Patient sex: M
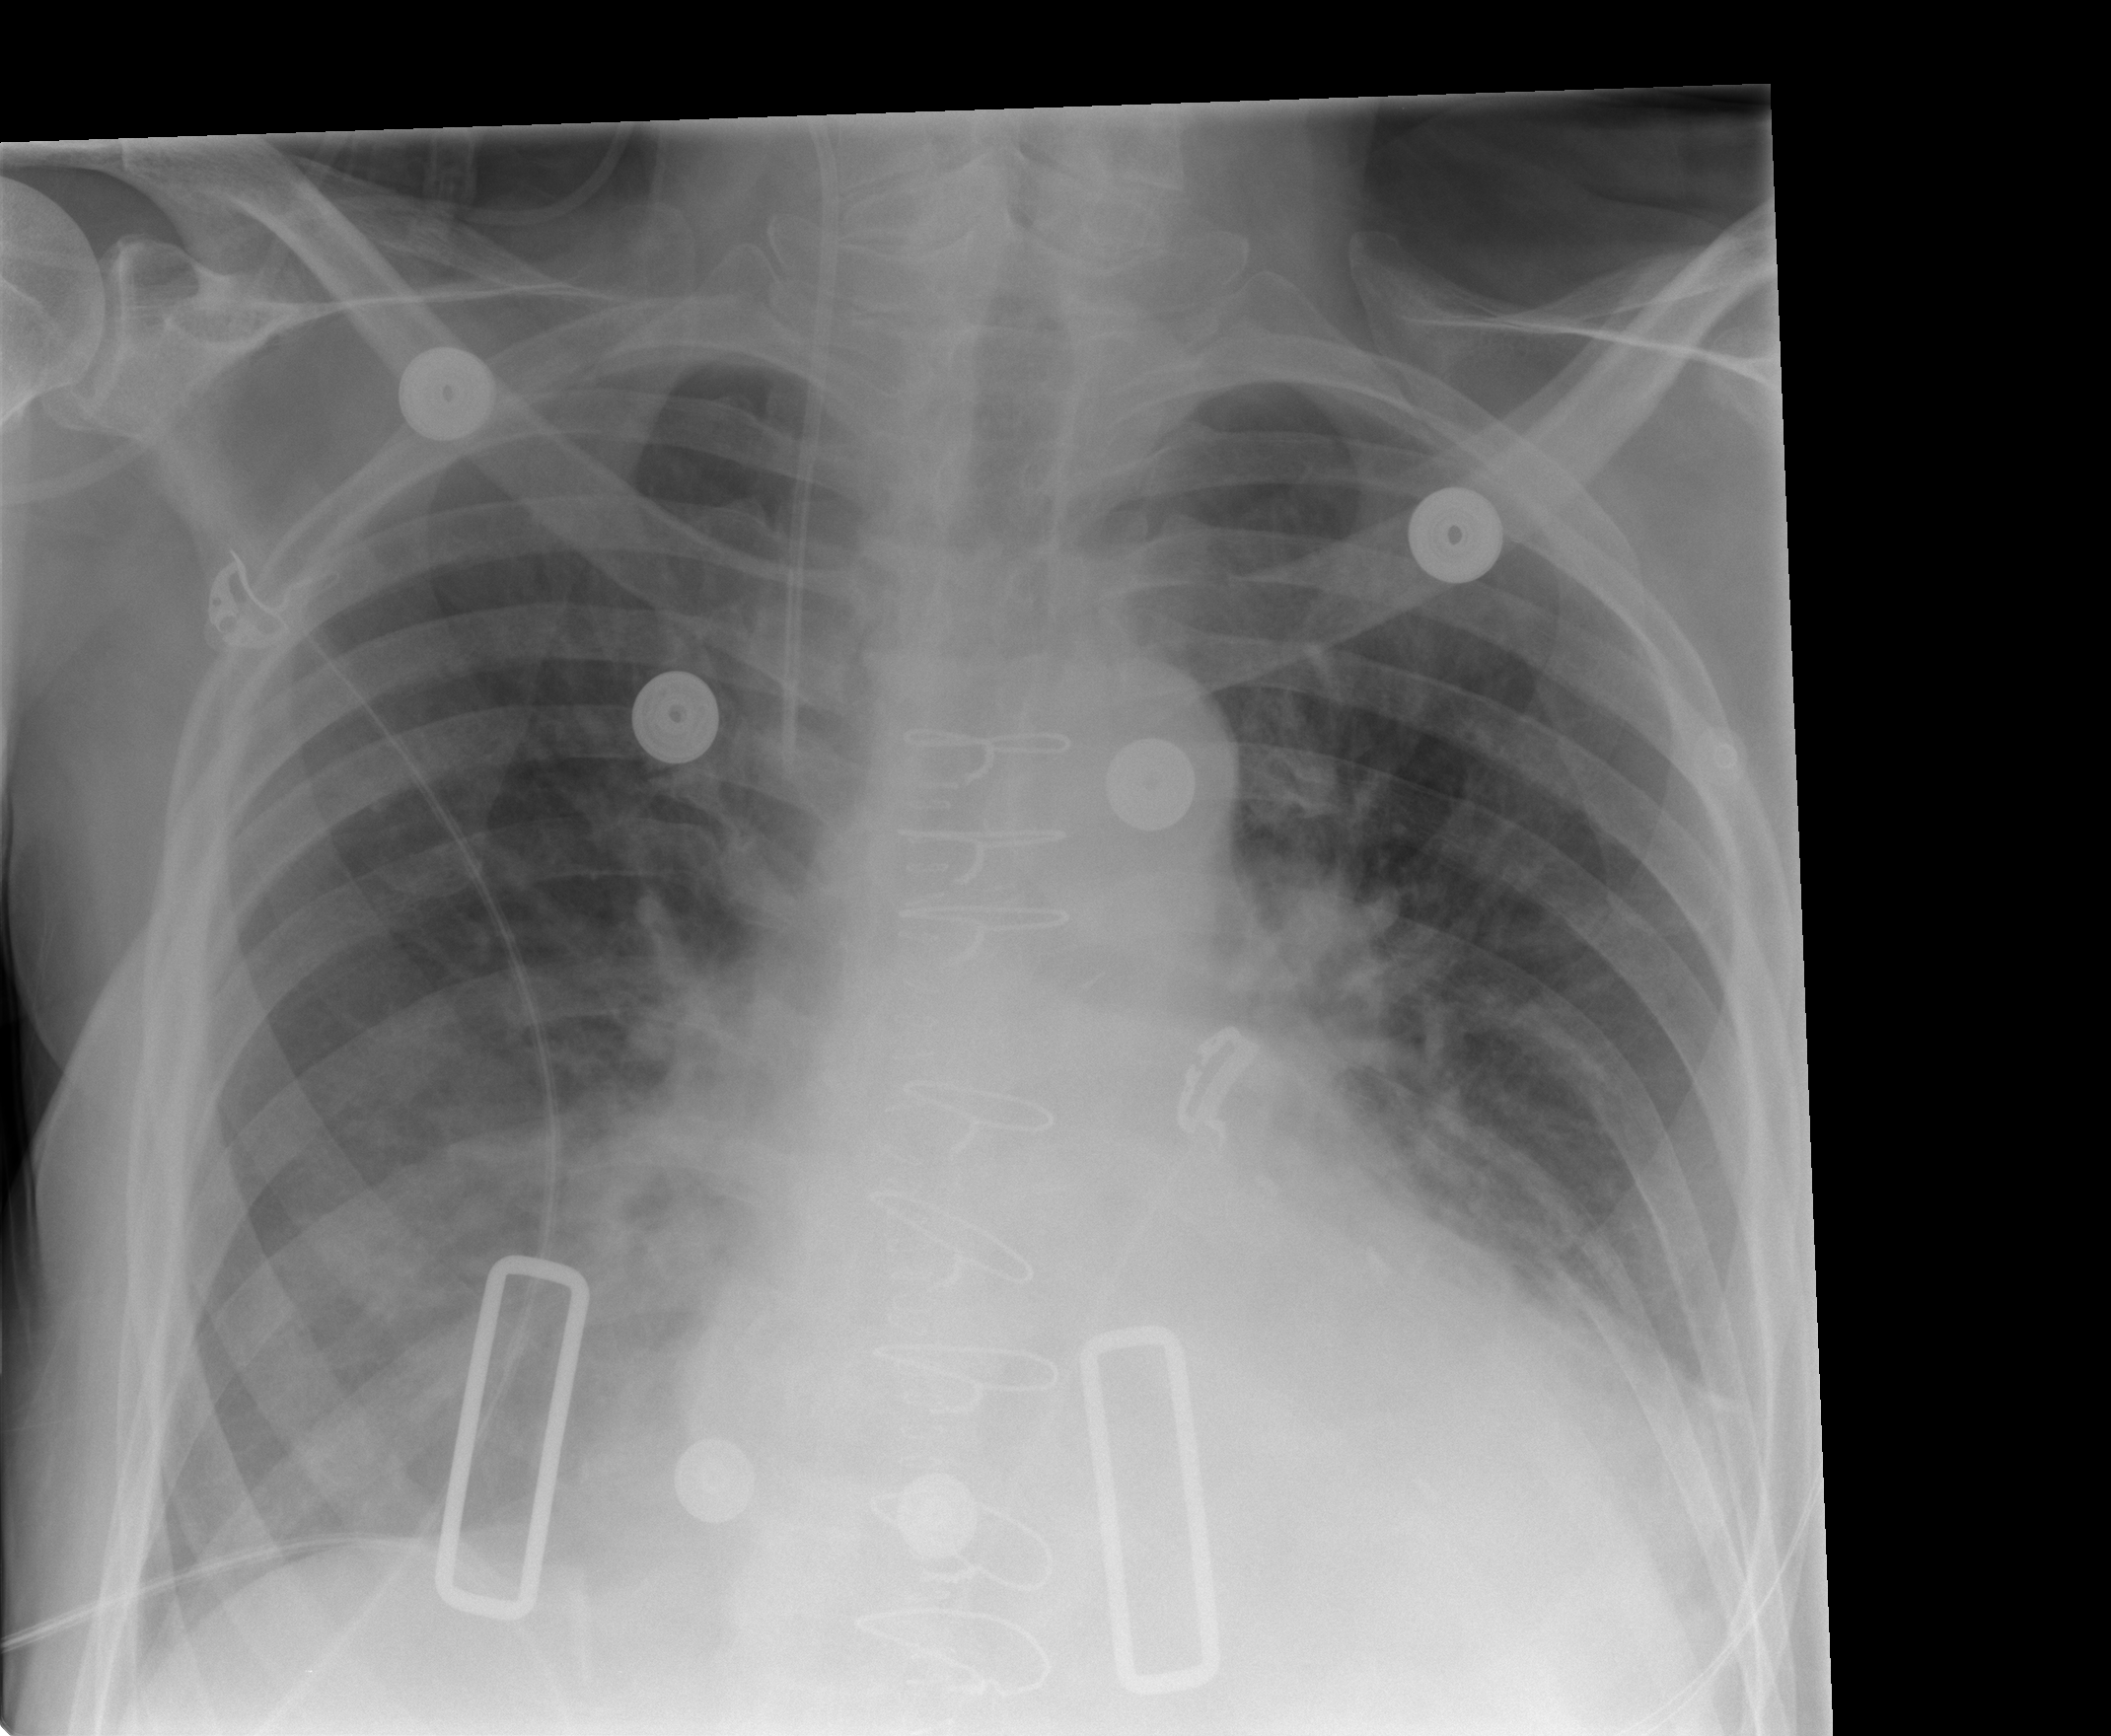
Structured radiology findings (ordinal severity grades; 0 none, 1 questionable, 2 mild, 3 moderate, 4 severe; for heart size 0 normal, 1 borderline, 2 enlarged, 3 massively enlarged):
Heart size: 2
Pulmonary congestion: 2
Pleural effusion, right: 0
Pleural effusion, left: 2
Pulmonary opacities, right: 1
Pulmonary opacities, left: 2
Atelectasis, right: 0
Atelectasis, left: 2